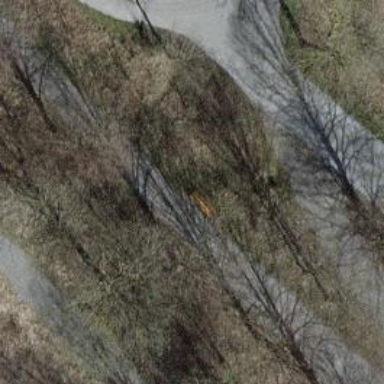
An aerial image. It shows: Steps on fine gravel road.